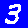
Digit: 3